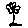
Label: flower